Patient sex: M
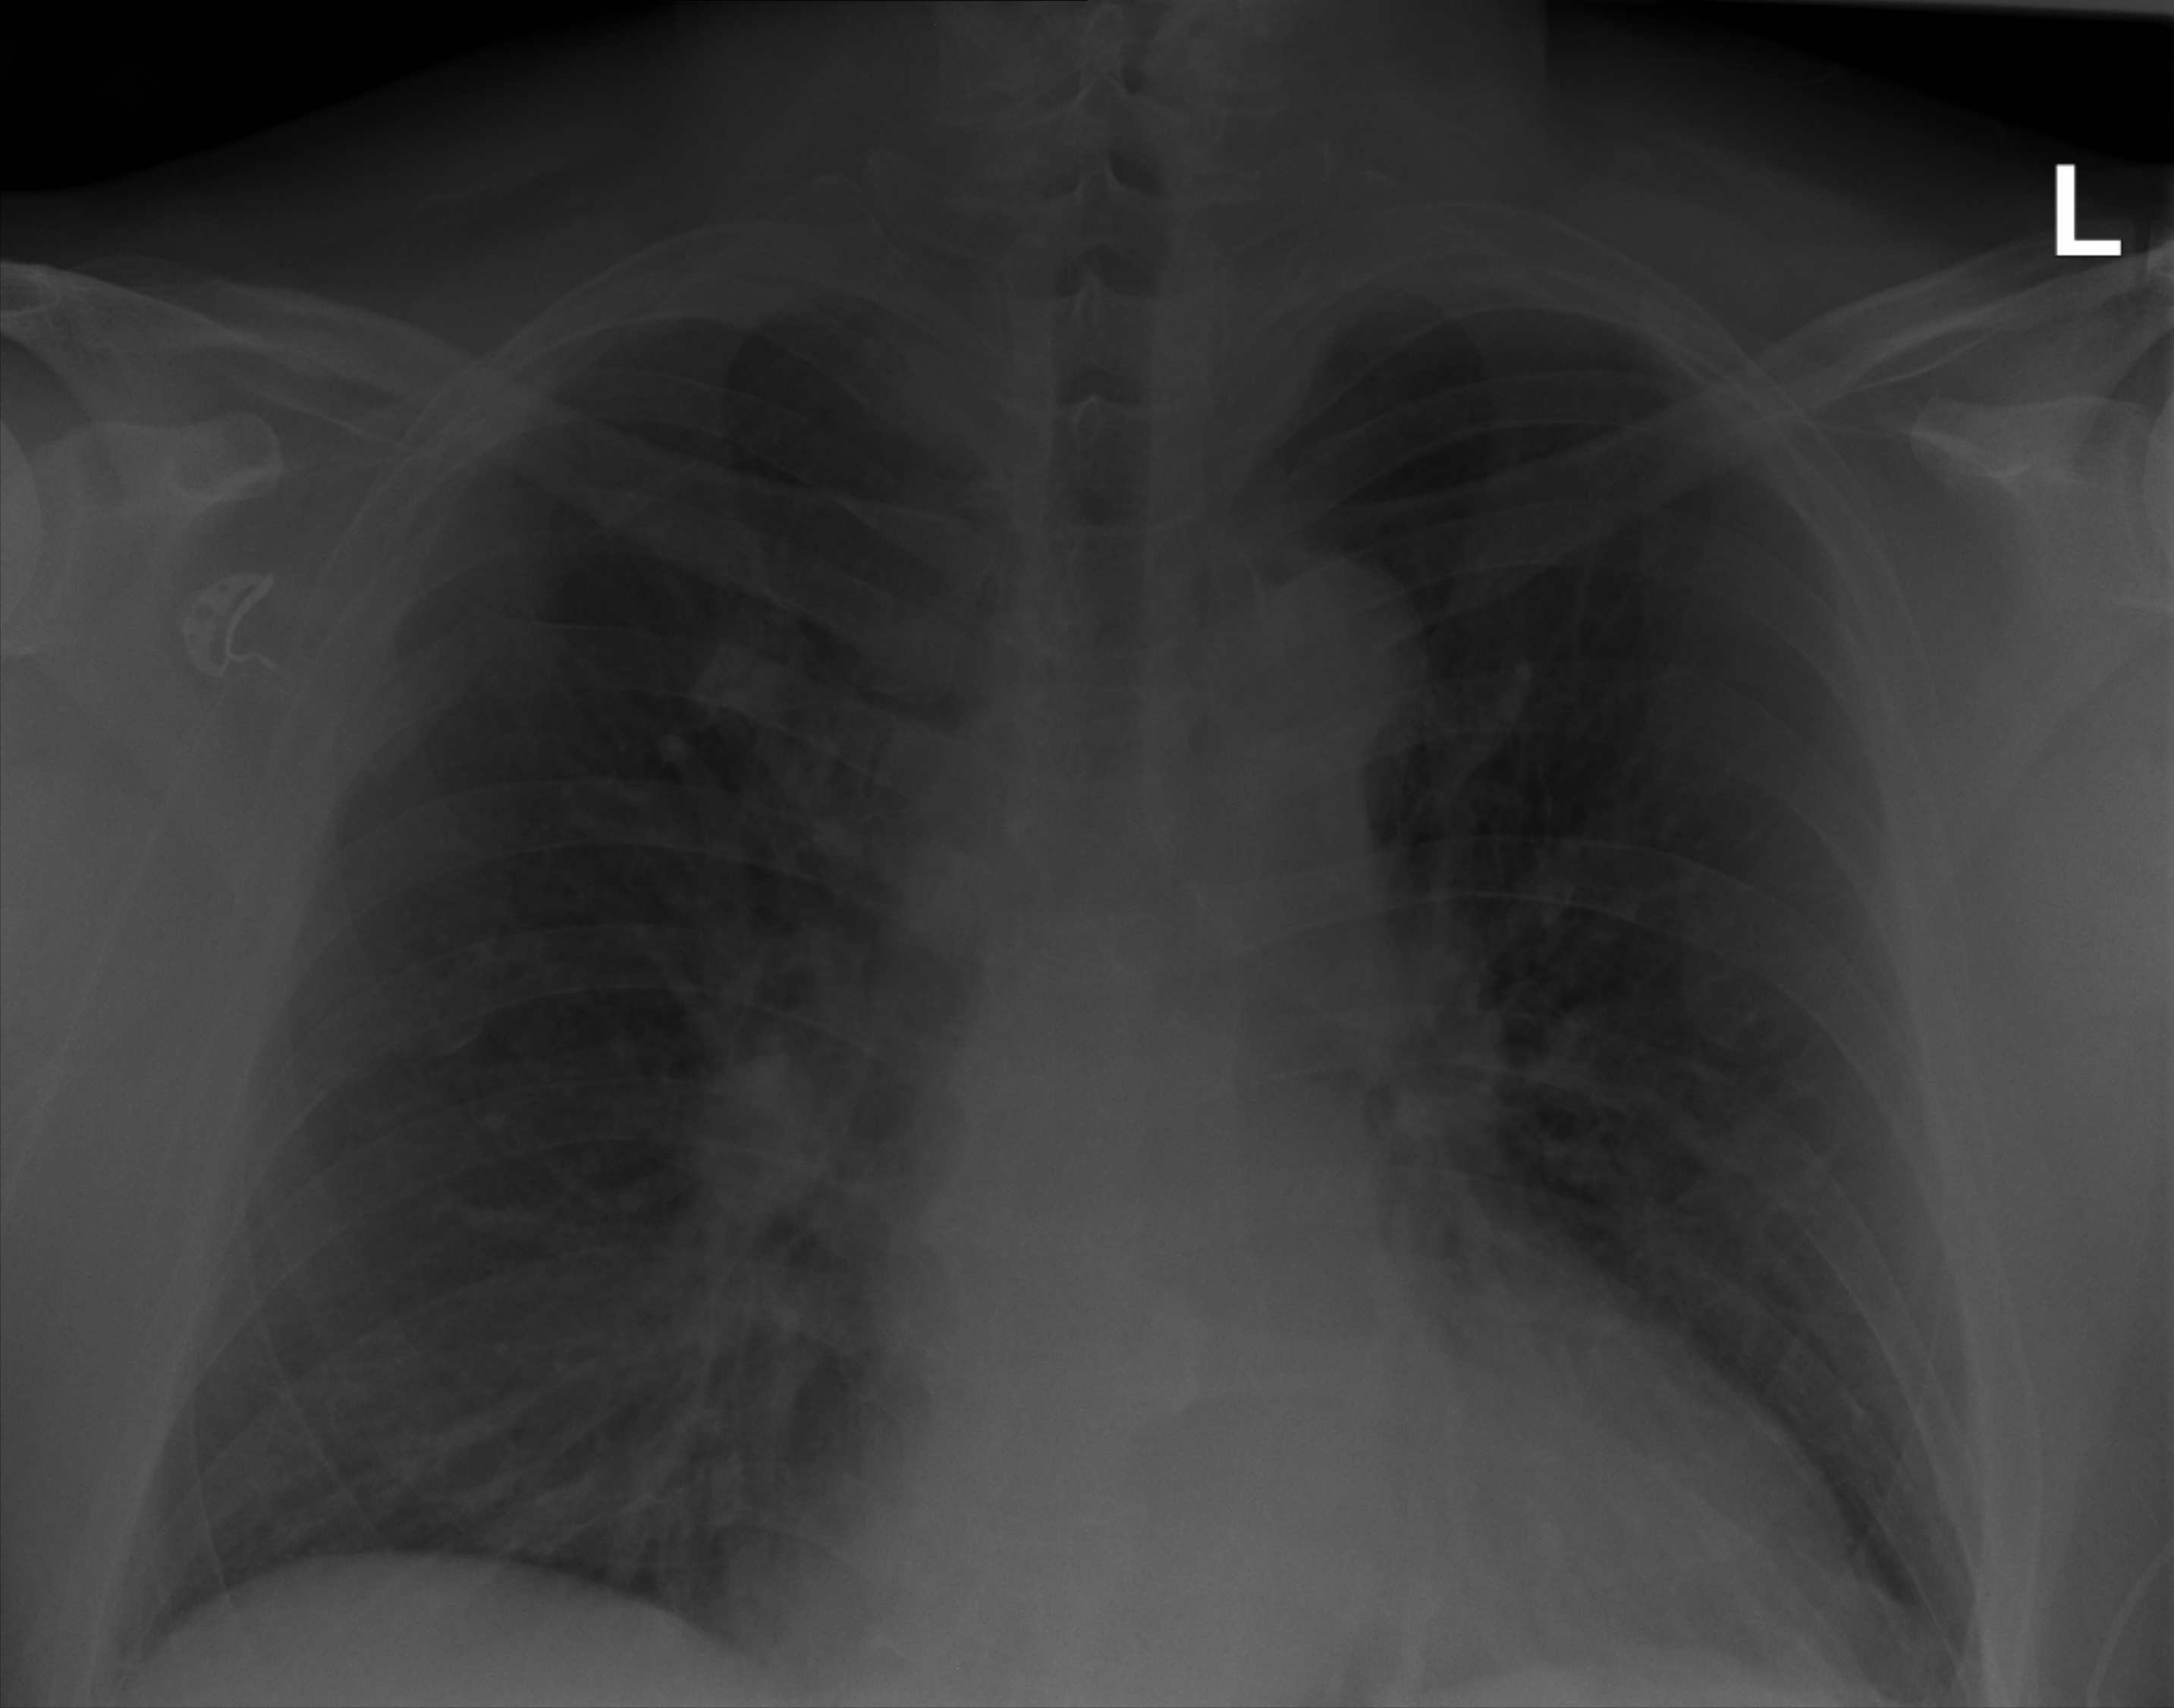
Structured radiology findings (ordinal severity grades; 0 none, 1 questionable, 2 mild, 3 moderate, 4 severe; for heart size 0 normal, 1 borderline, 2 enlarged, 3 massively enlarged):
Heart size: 2
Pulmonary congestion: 2
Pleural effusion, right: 1
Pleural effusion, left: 1
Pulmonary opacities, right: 0
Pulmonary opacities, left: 0
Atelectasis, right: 2
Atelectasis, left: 2